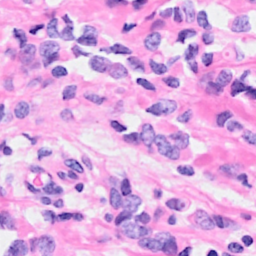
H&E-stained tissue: Breast